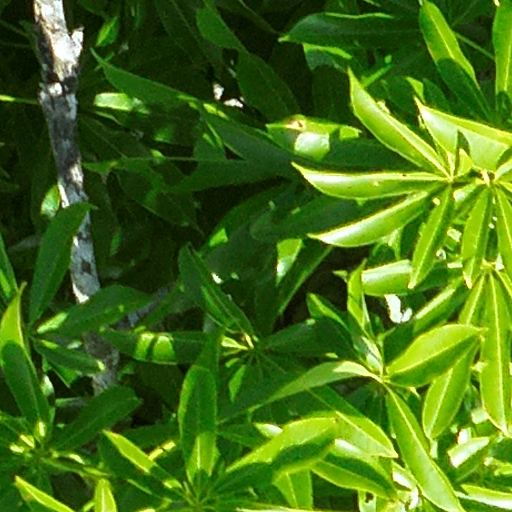
Species: Ceiba pentandra
GBIF accepted scientific name: Ceiba pentandra
Crown area (m\u00b2): 689.109